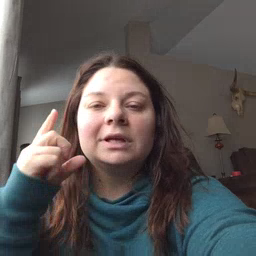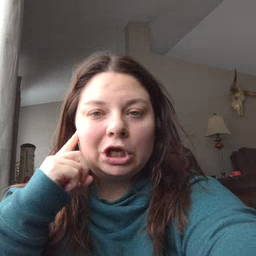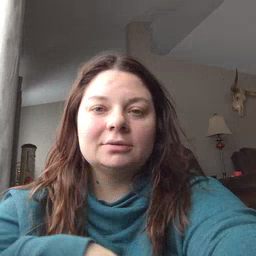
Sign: ear